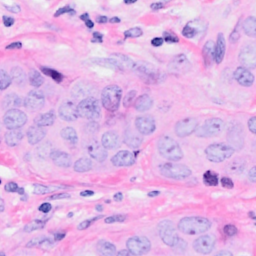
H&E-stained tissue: Breast